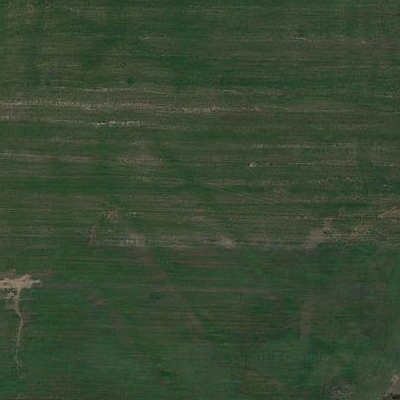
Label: Grass